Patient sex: F
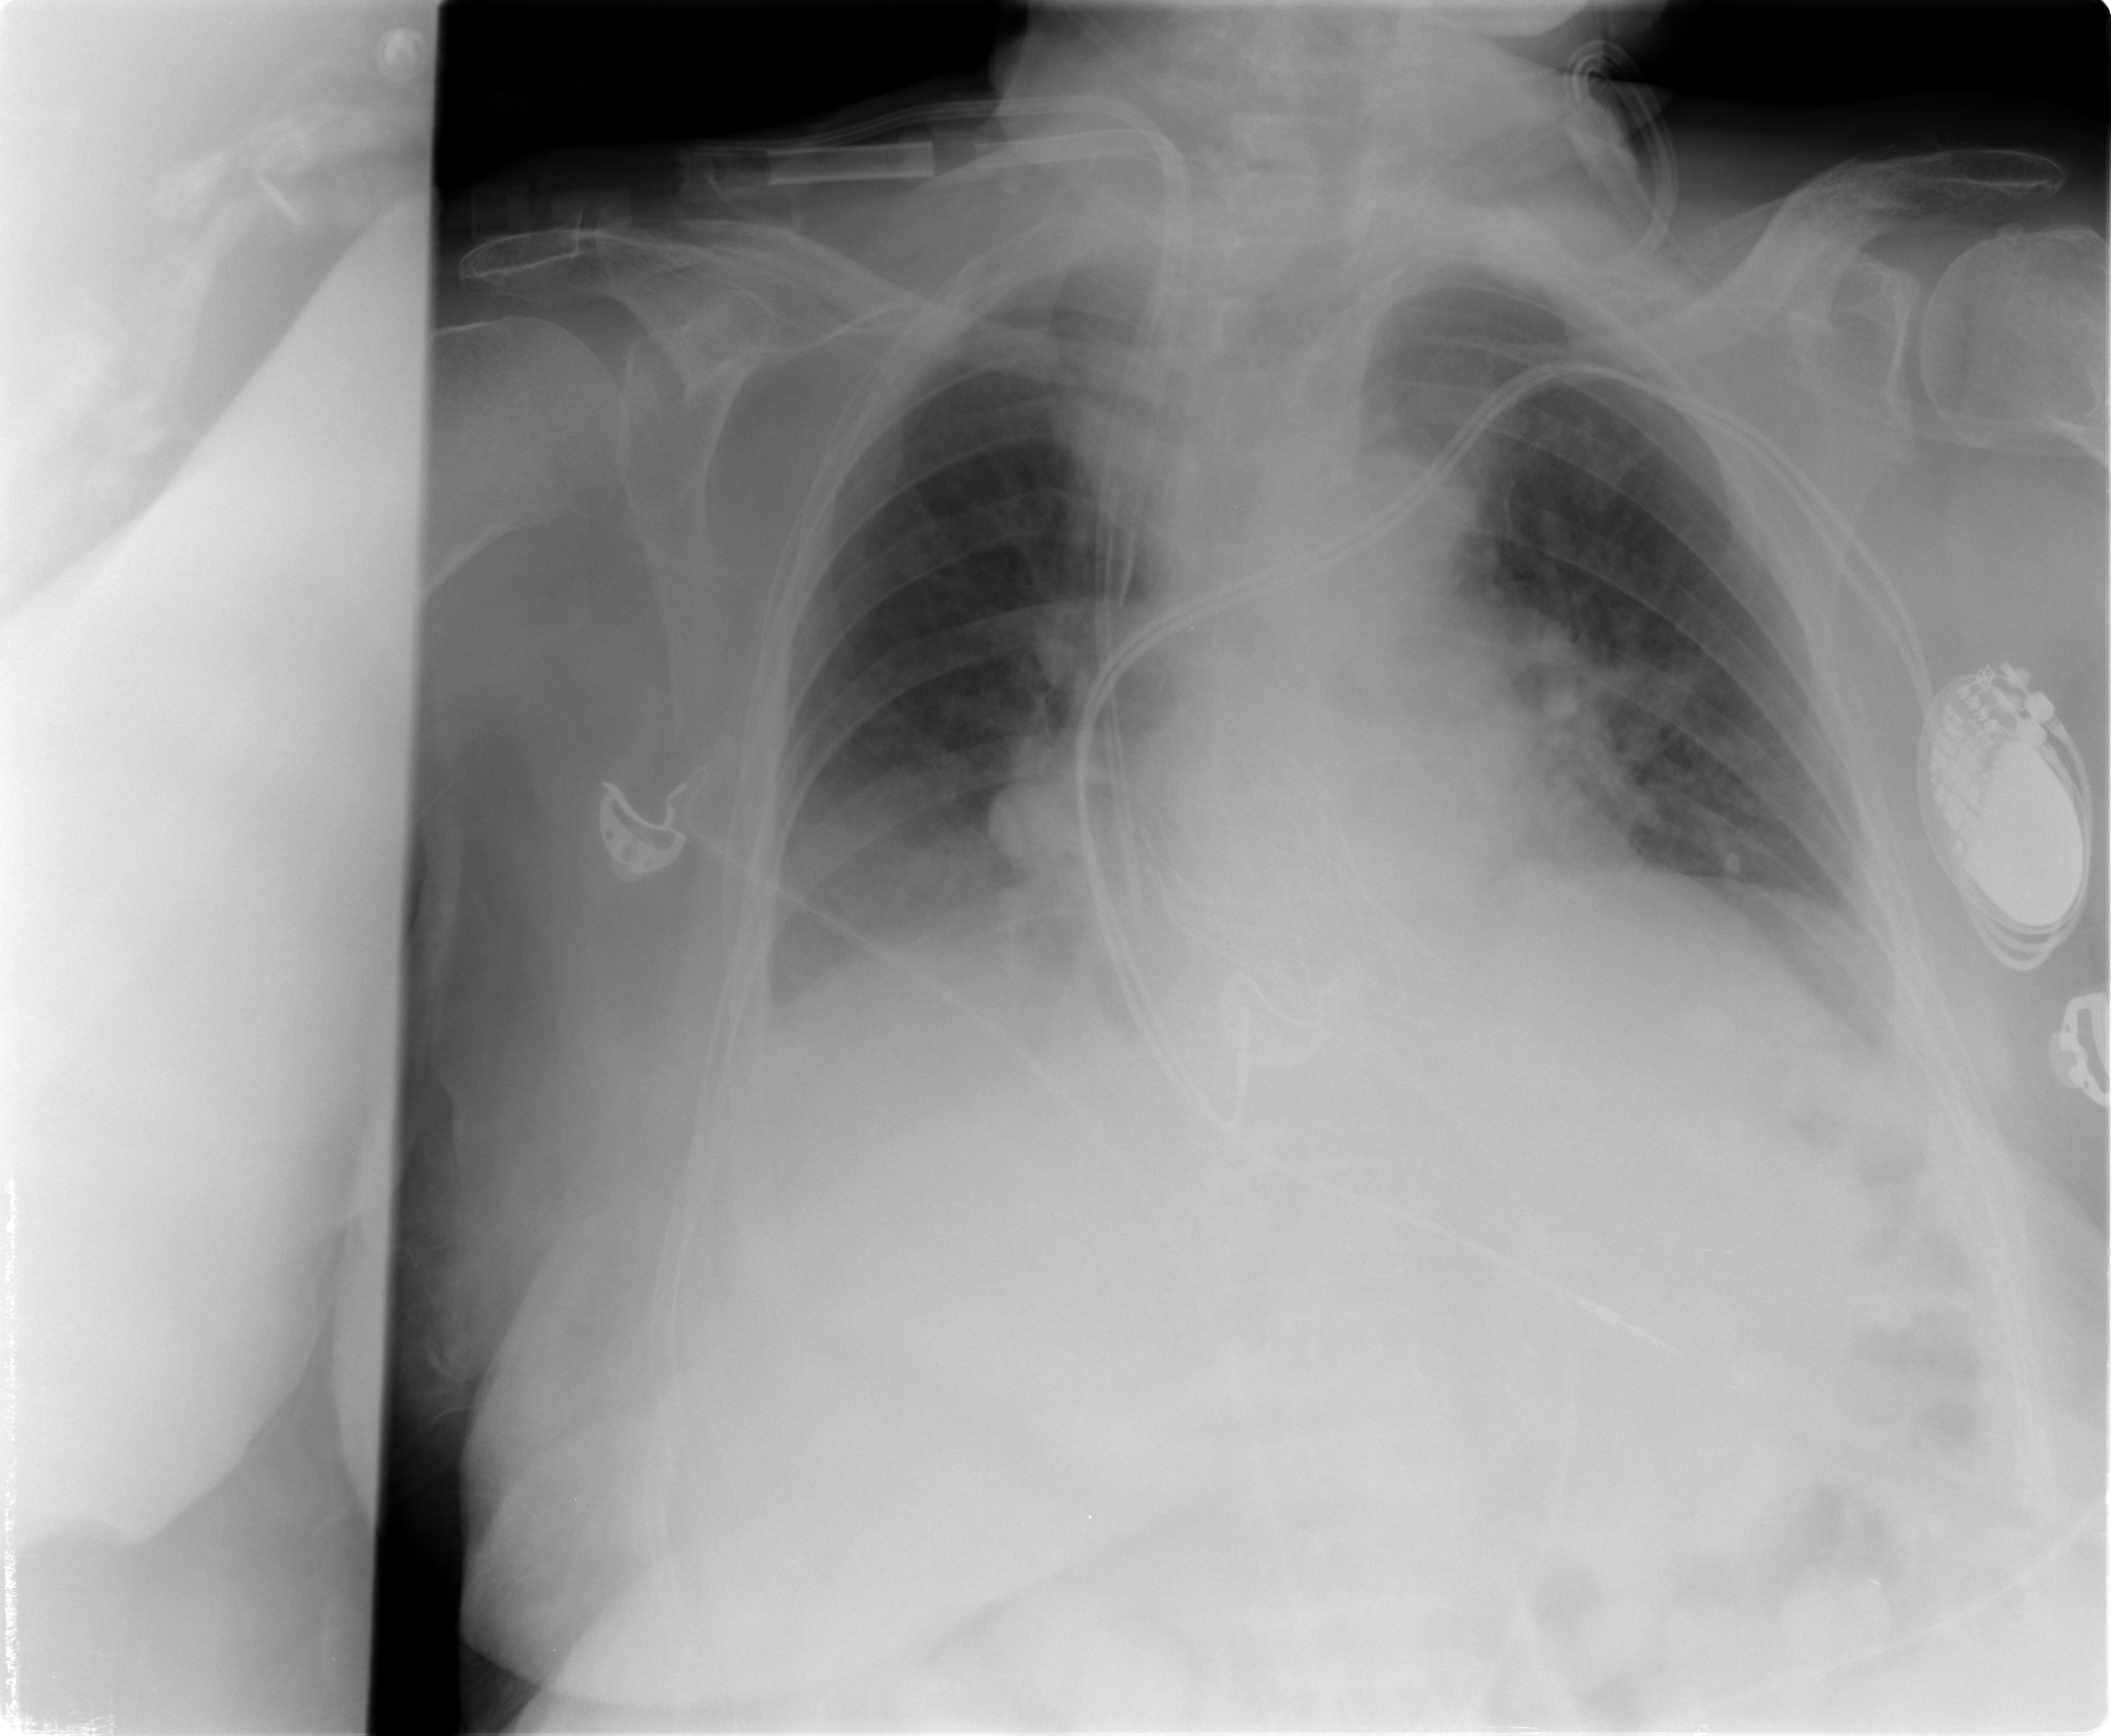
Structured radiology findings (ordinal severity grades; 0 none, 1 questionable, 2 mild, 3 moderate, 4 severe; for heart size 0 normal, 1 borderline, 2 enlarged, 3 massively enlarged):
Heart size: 0
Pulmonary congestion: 2
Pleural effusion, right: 2
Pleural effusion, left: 1
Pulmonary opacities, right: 0
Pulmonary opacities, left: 0
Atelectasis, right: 2
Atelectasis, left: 2